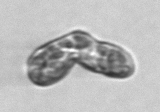
Label: Karenia